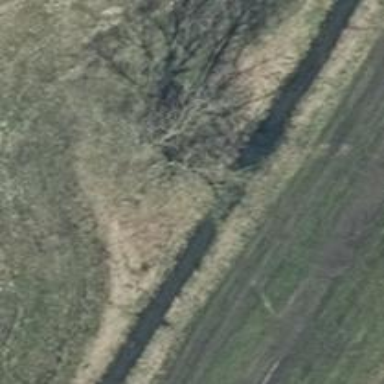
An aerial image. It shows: Deciduous broadleaved tree.